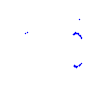
Particle: proton